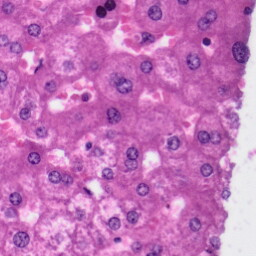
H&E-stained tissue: Liver